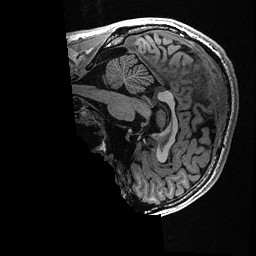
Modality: T1w
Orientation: sagittal
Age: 28
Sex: male
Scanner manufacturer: ge
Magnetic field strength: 3 T
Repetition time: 0.006952 s
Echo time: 0.00292 s